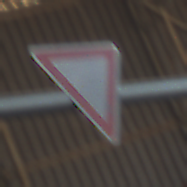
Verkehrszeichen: VorfahrtGewaehren
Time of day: Midday
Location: Indoor (Urban)
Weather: NotSpecified
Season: NotSpecified
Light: Natural